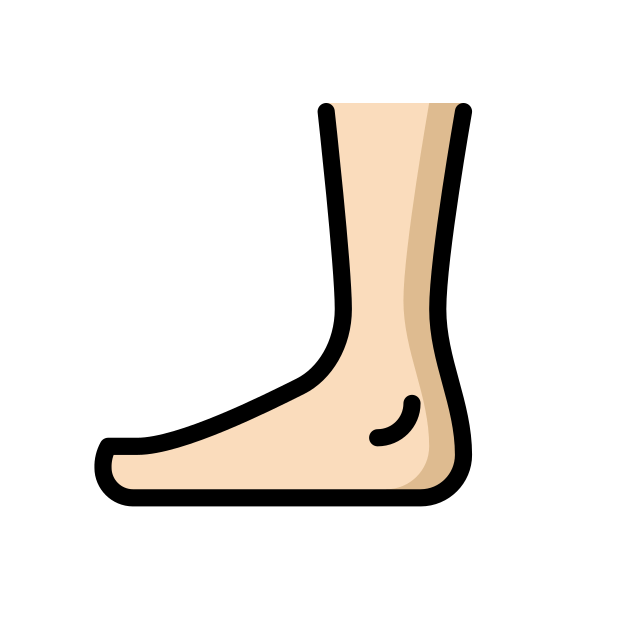
foot: light skin tone